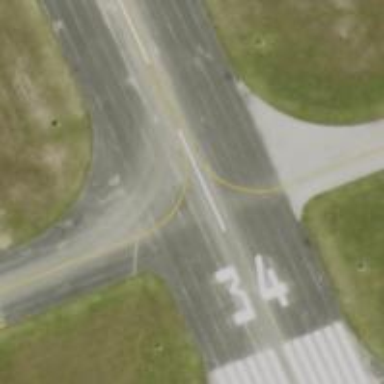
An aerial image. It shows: Image of taxiway at airport.